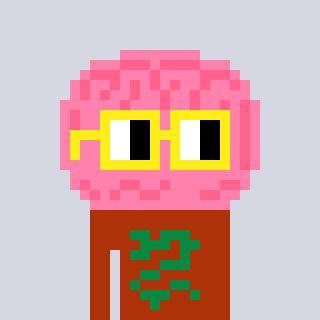
a pixel art character with square yellow glasses, a brain-shaped head and a hotbrown-colored body on a cool background